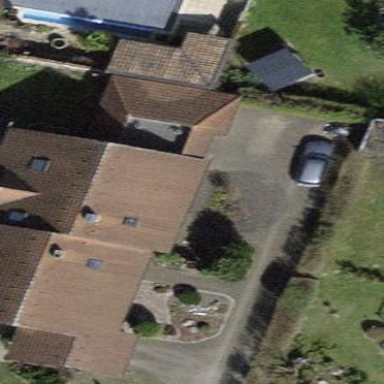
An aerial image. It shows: Semidetached house.